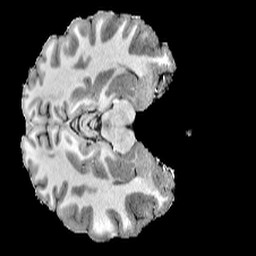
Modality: T1w
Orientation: axial
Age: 23
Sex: male
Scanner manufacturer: siemens
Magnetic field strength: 6.98 T
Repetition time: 6 s
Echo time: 0.00302 s